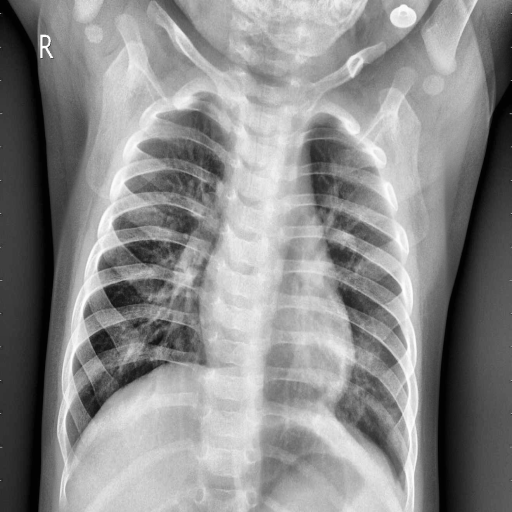
Finding: PNEUMONIA